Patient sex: M
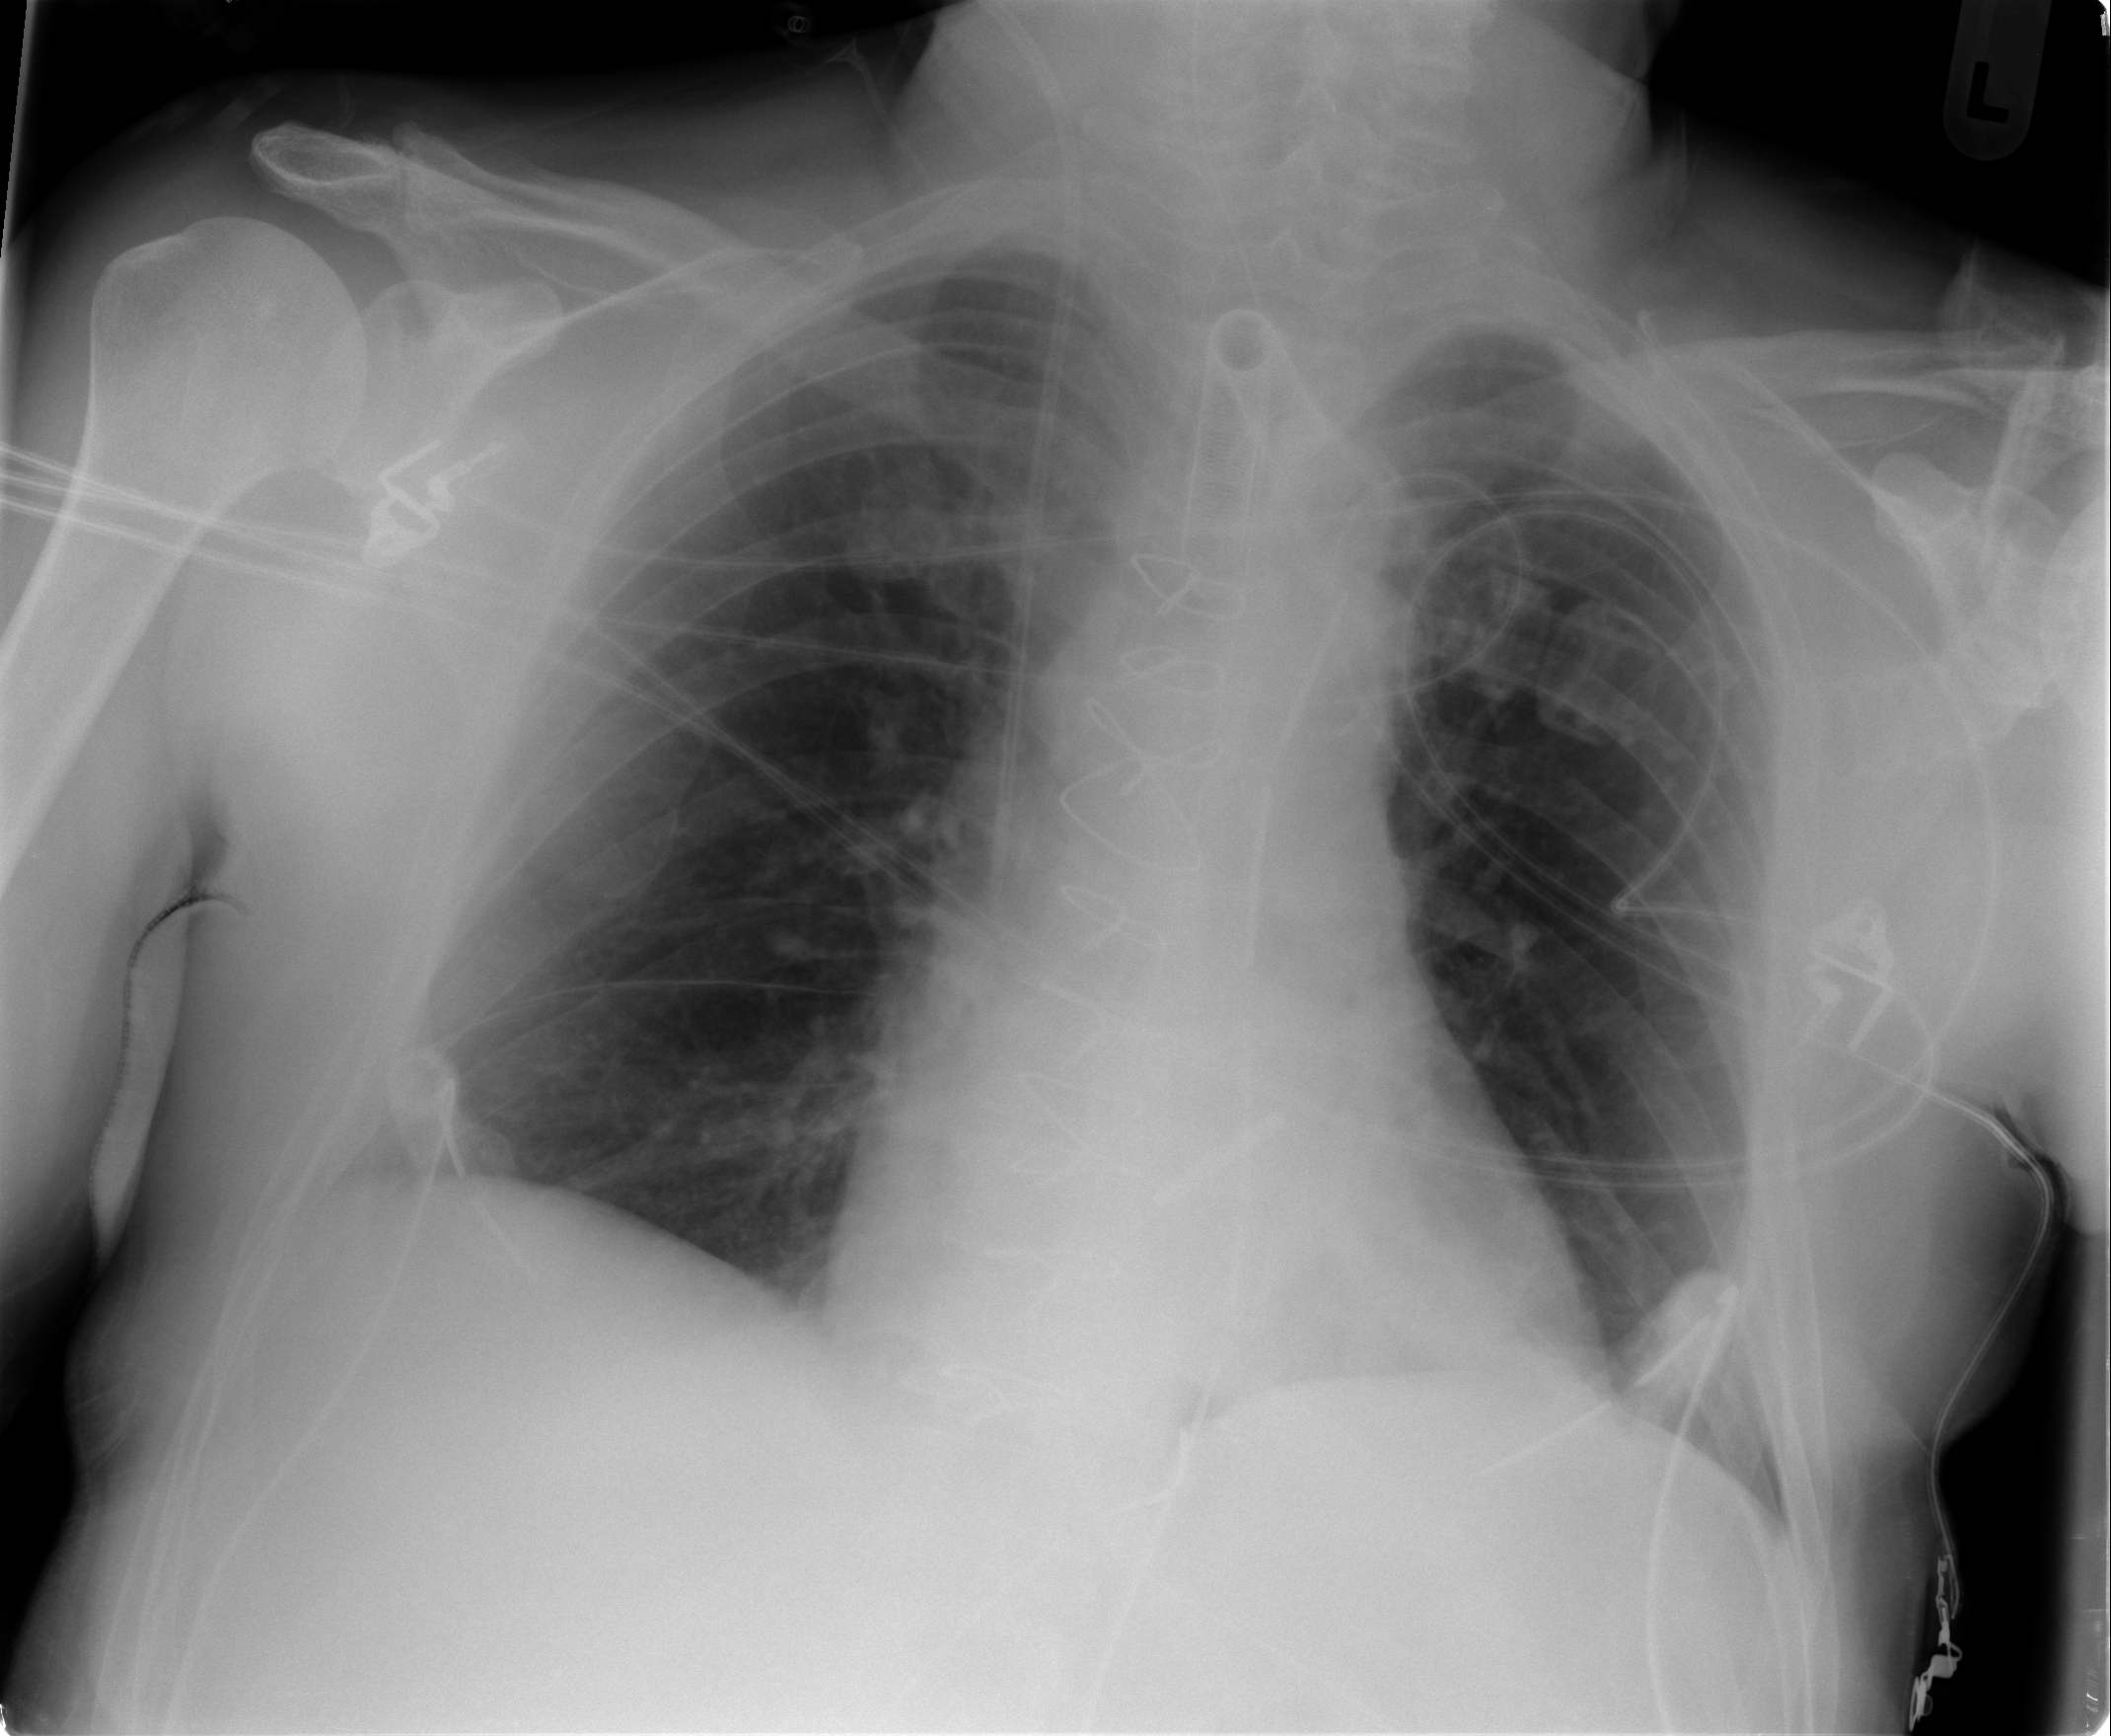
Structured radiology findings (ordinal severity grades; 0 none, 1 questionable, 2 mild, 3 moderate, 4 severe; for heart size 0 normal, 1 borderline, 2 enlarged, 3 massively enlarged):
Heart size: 0
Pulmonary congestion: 2
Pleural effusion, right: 0
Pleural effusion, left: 0
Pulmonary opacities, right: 0
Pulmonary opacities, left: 0
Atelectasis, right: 0
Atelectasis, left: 2